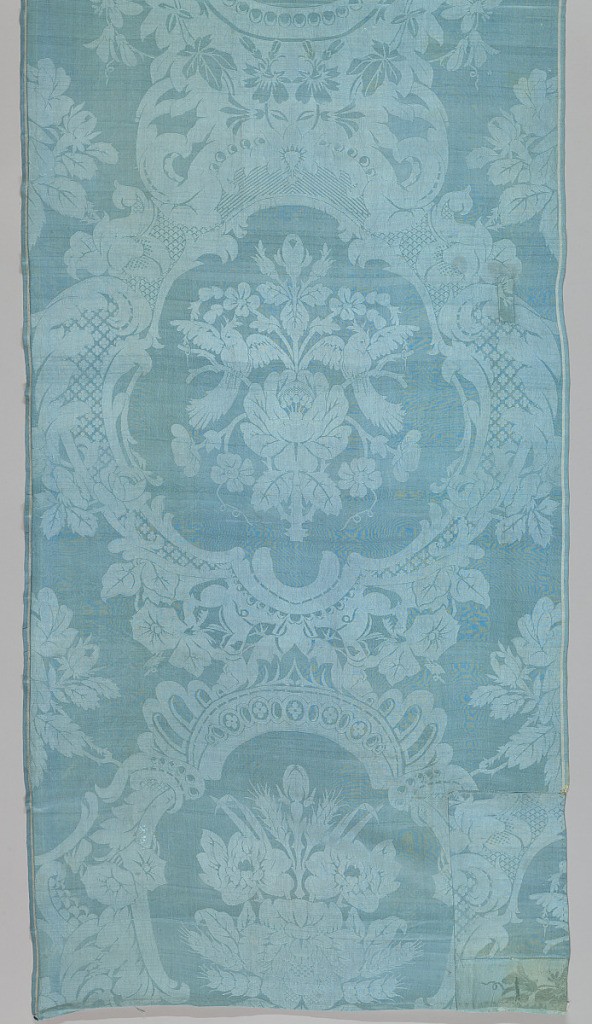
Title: Textile
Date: mid- 19th century
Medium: Technique: 4 & 1 satin damask; warp float face of the satin as background
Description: Length of blue damask has dense scrolls and flowers that create medallion shapes, enclosing alternate flower bouquets.